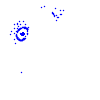
Particle: proton